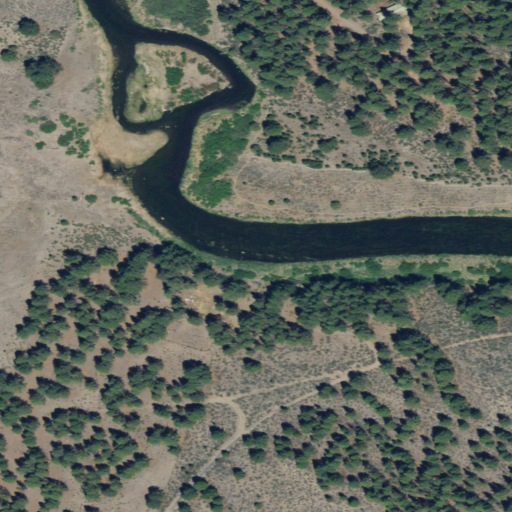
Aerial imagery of valley in Oregon named S'Ocholis Canyon containing evergreen forest, shrub, woody wetlands, open development, low intensity development, and open water